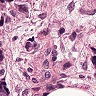
Metastatic tissue present: yes